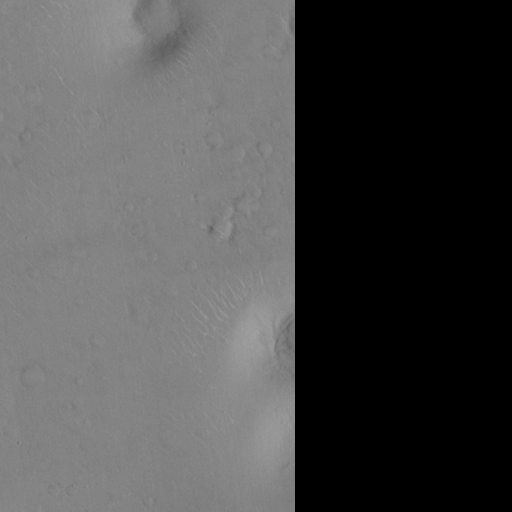
Objects detected: cone, cone